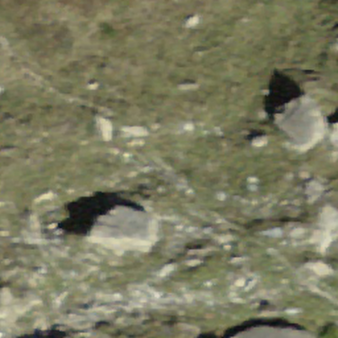
Label: bouldering_area